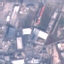
Land use / land cover class: Industrial